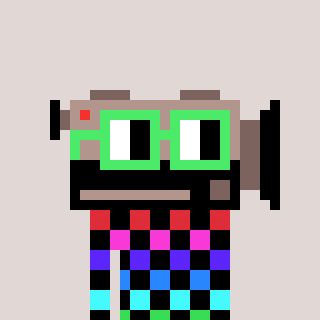
a pixel art character with square light green glasses, a camcorder-shaped head and a gold-colored body on a warm background